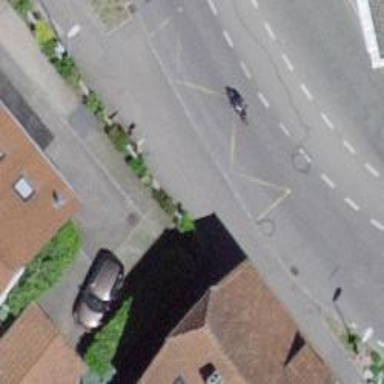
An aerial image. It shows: Bus stop with platform for public transport.